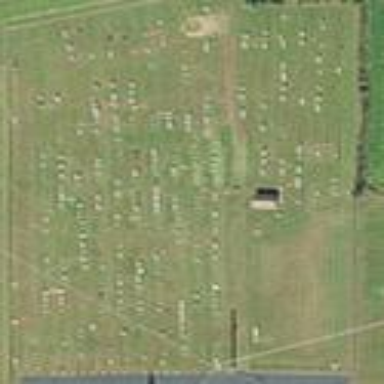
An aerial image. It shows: Graveyard.